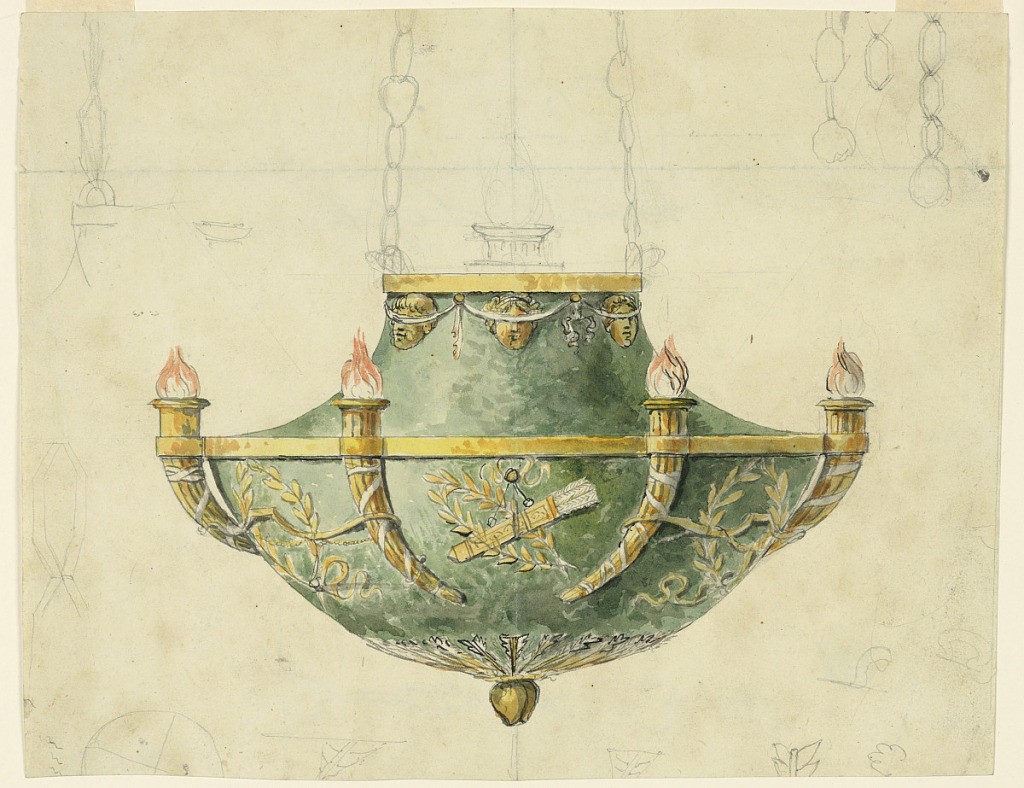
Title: Design for an Oil-burning Pendant Lamp
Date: mid- 19th century
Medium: Graphite, pen and ink, brush and watercolor on paper; verso: graphite
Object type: Drawing
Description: Horizontal rectangle. Design for an oil-burning pendant lamp, the upper part only partially finished with graphite outlines. The lower part of the bowl is half a sphere with a gold band above. Fastened to the bowl are horns with flames, four visible in the elevation, each connected in pairs by gold horns lying horizontally over laurel wreaths. At center, a quiver hanging surmounted by a similar wreath in the interval between the horns that are not connected. The lowest part of the bowl around the knob is decorated with arrows. Above at the upper conical part are heads, whose eyes are covered by drapery festoons. On top is the socket for the lighting flame. Two chains are shown. Beside and below the lamp are sketches and parts of sketches of decorative details. Verso: another sketch for the chains.